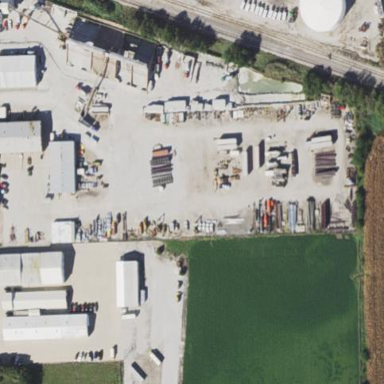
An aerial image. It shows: Industrial area.